Interaction volume radius: 10 \u00c5
Interaction volume height: 10 \u00c5
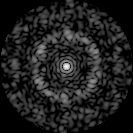
Disorder parameter: 0.7129